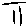
Label: line